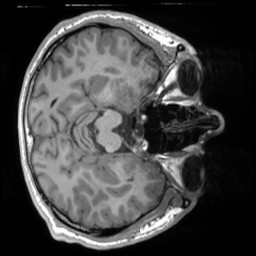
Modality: T1w
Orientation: axial
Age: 25
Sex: female
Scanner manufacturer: siemens
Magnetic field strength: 3 T
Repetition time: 1.8 s
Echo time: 0.00241 s